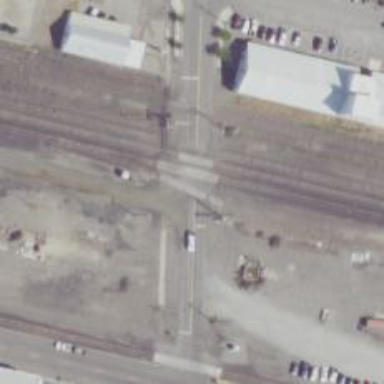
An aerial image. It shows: Controlled level crossing on railway.